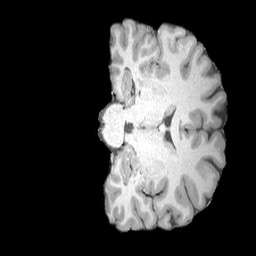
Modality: T1w
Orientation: coronal
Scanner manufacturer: siemens
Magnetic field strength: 3 T
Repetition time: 2.08 s
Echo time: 0.00464 s